Interaction volume radius: 10 \u00c5
Interaction volume height: 15 \u00c5
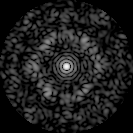
Disorder parameter: 0.7416